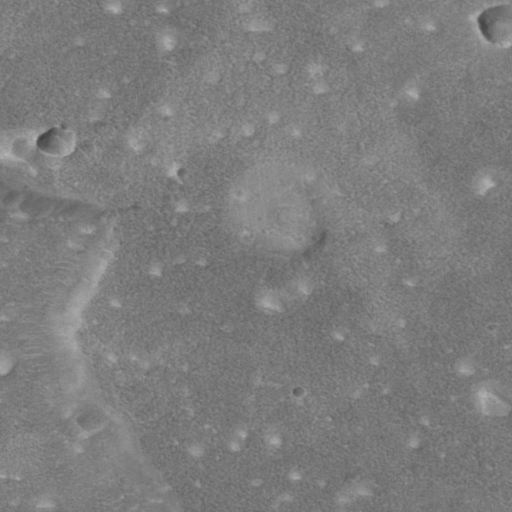
Objects detected: cone